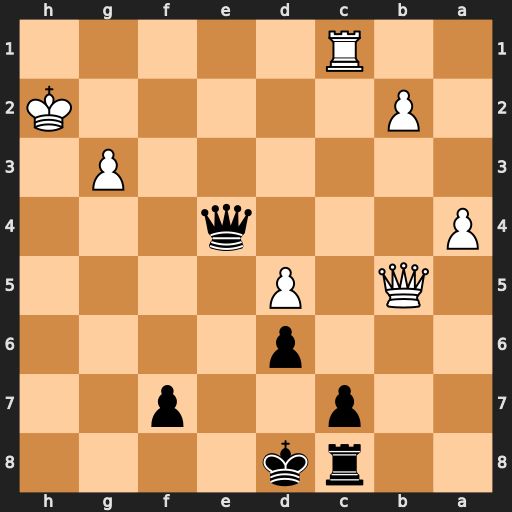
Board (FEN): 2rk4/2p2p2/3p4/1Q1P4/P3q3/6P1/1P5K/2R5
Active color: b
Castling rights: -
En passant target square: -
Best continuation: Ke7 Kg1 Qe3+